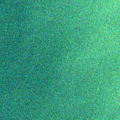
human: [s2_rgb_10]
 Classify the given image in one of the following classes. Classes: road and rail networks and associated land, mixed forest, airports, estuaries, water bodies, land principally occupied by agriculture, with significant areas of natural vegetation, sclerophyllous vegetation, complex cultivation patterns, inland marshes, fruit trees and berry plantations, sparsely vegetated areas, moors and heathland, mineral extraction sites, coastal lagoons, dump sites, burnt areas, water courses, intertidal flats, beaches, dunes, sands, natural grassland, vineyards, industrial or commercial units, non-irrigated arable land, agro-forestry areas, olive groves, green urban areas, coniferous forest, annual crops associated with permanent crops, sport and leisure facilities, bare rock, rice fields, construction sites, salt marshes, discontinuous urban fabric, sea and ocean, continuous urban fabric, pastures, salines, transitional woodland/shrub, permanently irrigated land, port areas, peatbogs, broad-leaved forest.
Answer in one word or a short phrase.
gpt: sea and ocean